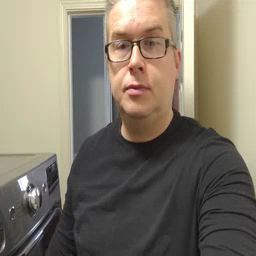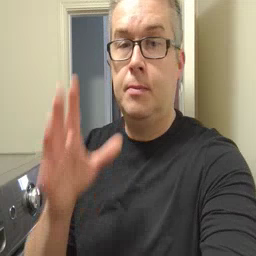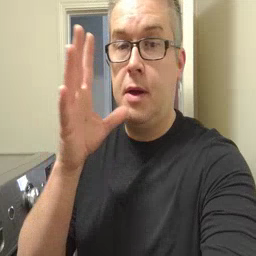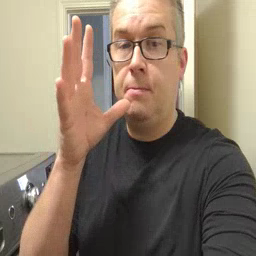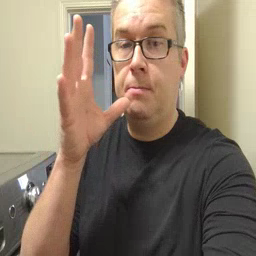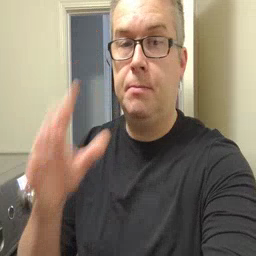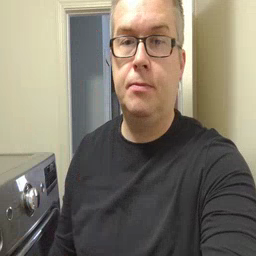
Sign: mom